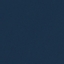
Land use / land cover class: SeaLake